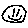
Label: smiley face